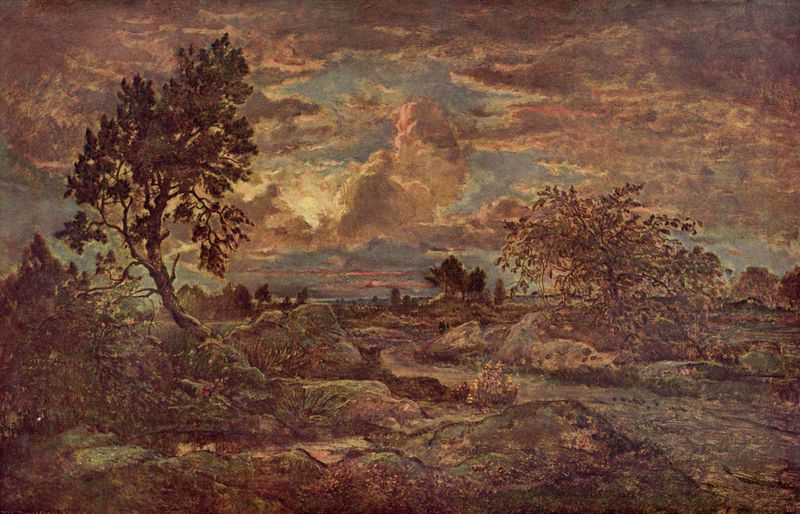
Titel: Sonnenuntergang bei Arbonne
Künstler: Théodore Rousseau
Standort: New York (New York)
Institution: The Metropolitan Museum of Art
Schlagwörter: baum, berg, blau, blätter, dunkel, felsen, gemälde, gewitter, himmel, laub, wasser, weiß, wolken, bäume, fluss, grün, impressionismus, landschaft, see, teich, ufer, abend, blumen, braun, frankreich, grau, holz, licht, nacht, pastell, skizze, ölbild, gras, haus, rose, rot, weg, wiese, wolke, stein, steine, holland, niederlande, öl, bach, ebene, erde, feld, horizont, natur, schilf, stamm, strauch, wind, busch, büsche, einsam, hütte, pfad, sonne, sträucher, realismus, pflanzen, rosa, helldunkel, bewölkt, deutschland, himmelblau, düster, fels, lila, sonnenuntergang, violett, romantik, ölgemälde, constable, sturm, turner, wild, duktus, abendrot, rousseau, mond, gemalt, heide, abendhimmel, dynamik, leinwand, kiefer, einfarbig, dramatisch, morgenrot, fleckig, umwelt, barbizon, mediterran, schief, krumm, corot, südlich, wassre, schule von barbizon, bert, dunstschleier, wolkn, théodore rousseau, dramatischer lichteinfall, heidelanschaft, bizatr